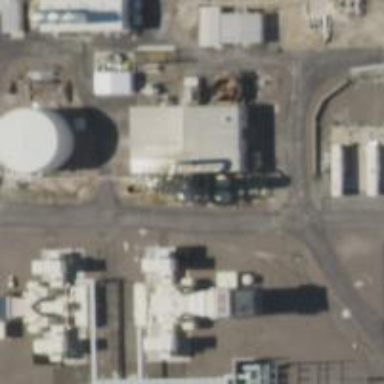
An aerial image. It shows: Gas turbine generator.